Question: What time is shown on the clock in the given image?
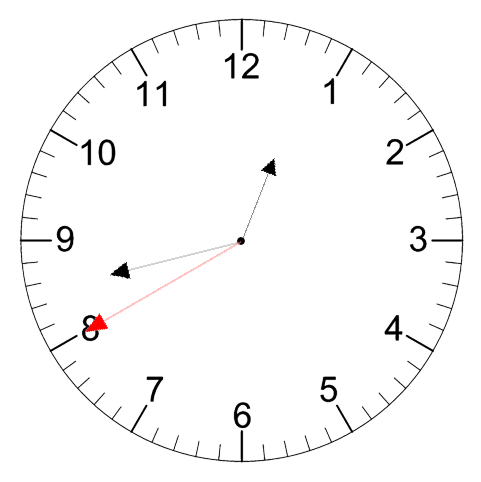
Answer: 12:42:40